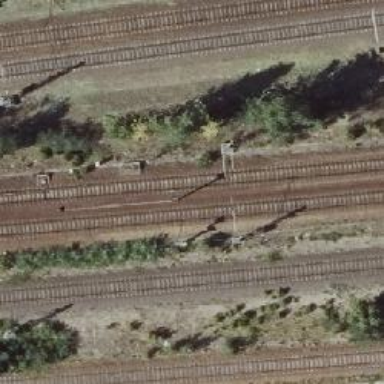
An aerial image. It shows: Railway signal.